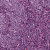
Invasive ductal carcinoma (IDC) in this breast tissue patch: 1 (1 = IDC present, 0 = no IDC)